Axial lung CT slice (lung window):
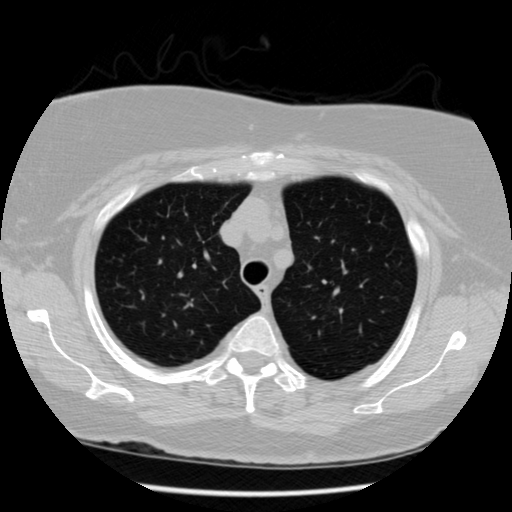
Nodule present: no